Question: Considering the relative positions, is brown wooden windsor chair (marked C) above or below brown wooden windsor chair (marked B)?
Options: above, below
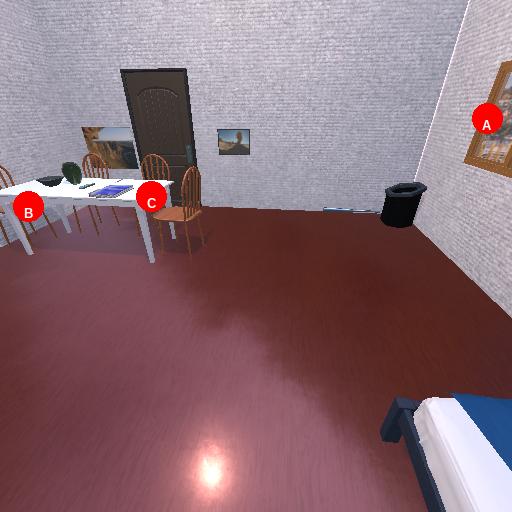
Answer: above